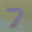
Label: 7